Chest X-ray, AP view. Patient: 27 years old, sex M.
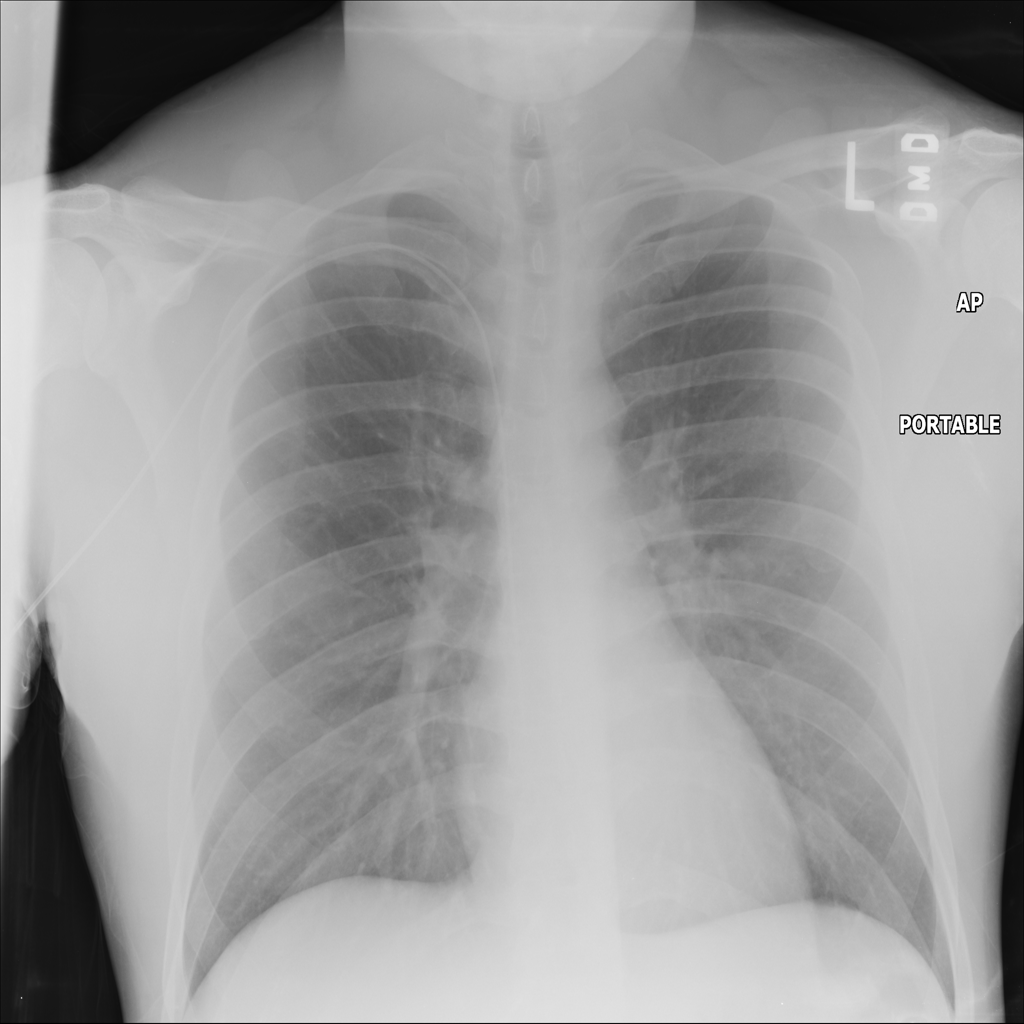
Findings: No Finding